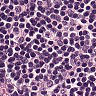
Metastatic tissue present: no